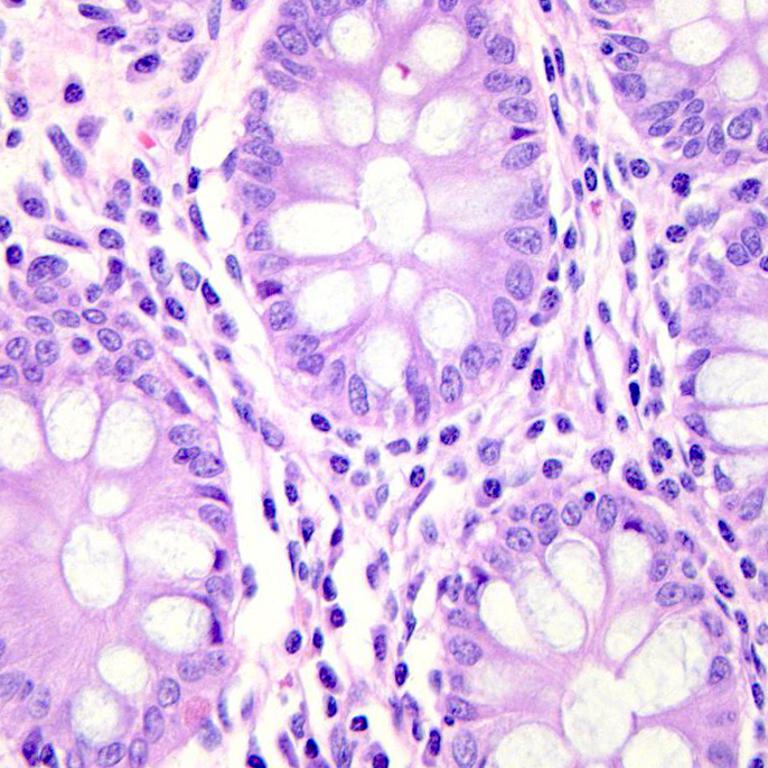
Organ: colon
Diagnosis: benign